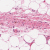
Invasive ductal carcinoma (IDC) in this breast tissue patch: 0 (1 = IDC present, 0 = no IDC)